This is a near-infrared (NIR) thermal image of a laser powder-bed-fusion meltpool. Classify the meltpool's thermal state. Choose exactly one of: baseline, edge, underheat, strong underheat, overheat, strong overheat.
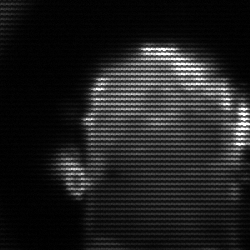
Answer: baseline